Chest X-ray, PA view. Patient: 26 years old, sex M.
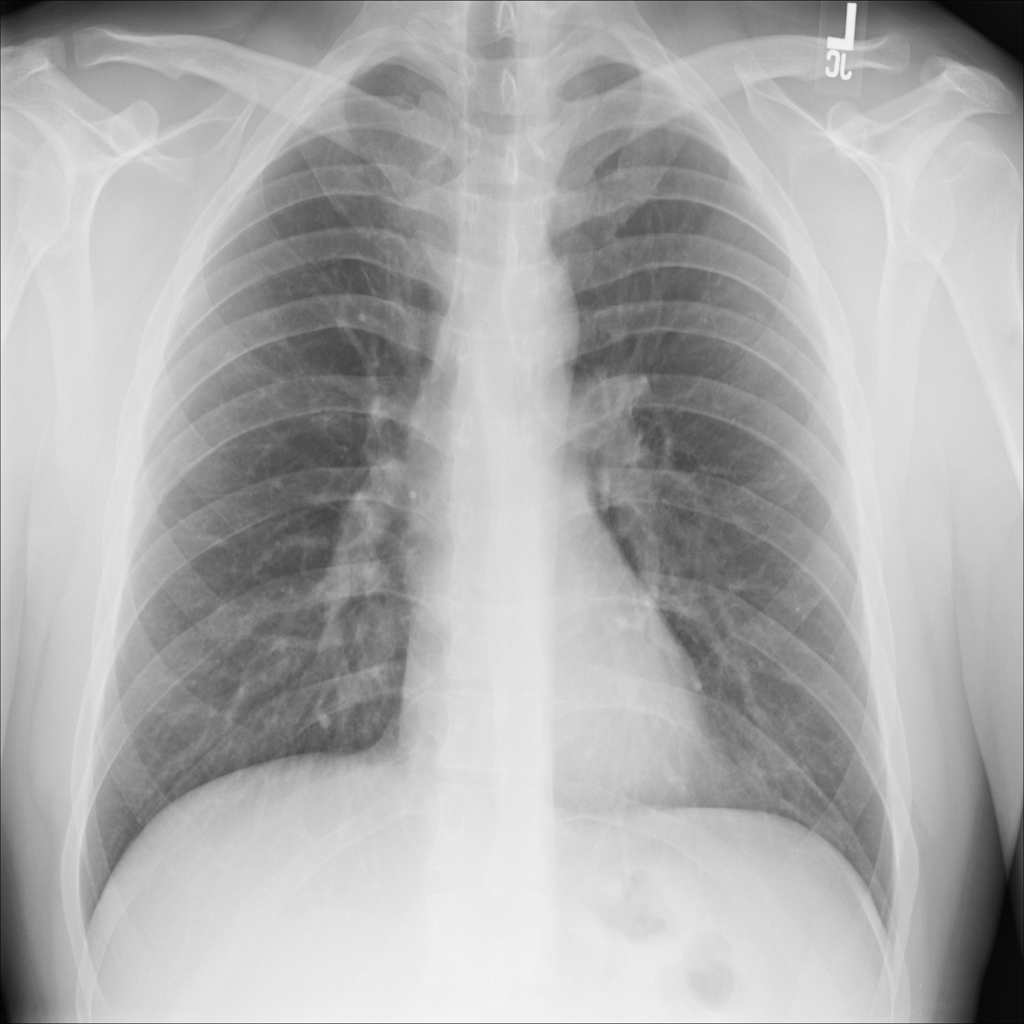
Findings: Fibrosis